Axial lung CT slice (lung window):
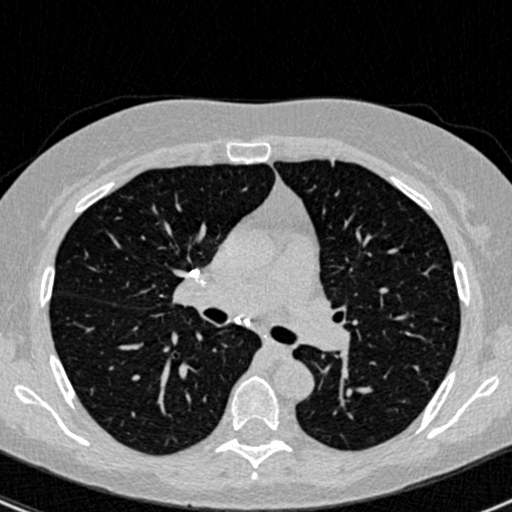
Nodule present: no